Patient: sex M, age 69
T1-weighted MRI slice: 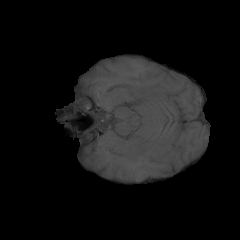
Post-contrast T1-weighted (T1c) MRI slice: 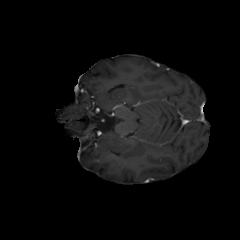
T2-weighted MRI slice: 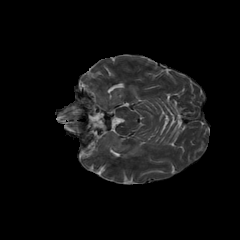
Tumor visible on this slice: no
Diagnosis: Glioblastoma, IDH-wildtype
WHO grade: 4